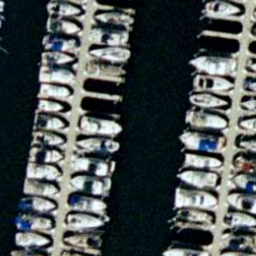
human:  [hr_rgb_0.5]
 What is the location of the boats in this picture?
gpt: left and right